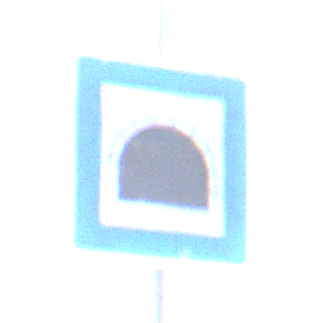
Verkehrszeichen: Tunnel
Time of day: SunriseSunset
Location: Outdoor (Nature)
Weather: PartlyCloudy
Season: NotSpecified
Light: Natural